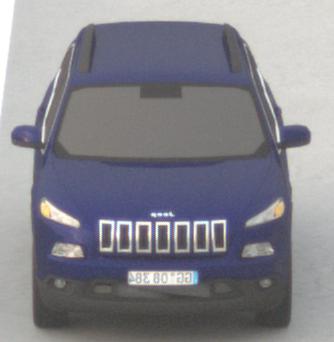
Make: Jeep
Model: Cherokee 3.2 V6 Pentastar
Detailed model: Cherokee (KL)
Model produced from: 2014/07
Model produced until: 2015/07
Doors: 5
Color: blue
Road condition: dry road
Daytime: sunrise or sunset
Contrast: low contrast